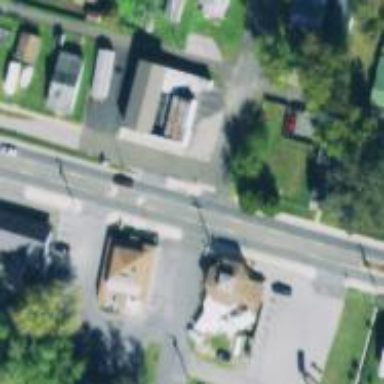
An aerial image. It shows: Power utility pole.